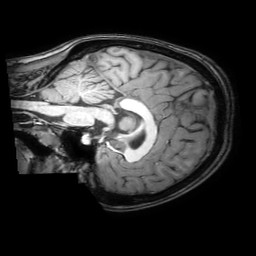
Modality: T1w
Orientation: sagittal
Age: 20
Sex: female
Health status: healthy
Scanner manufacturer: philips
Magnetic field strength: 3 T
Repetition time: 0.0079 s
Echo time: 0.0035 s